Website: walmart
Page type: billing-address
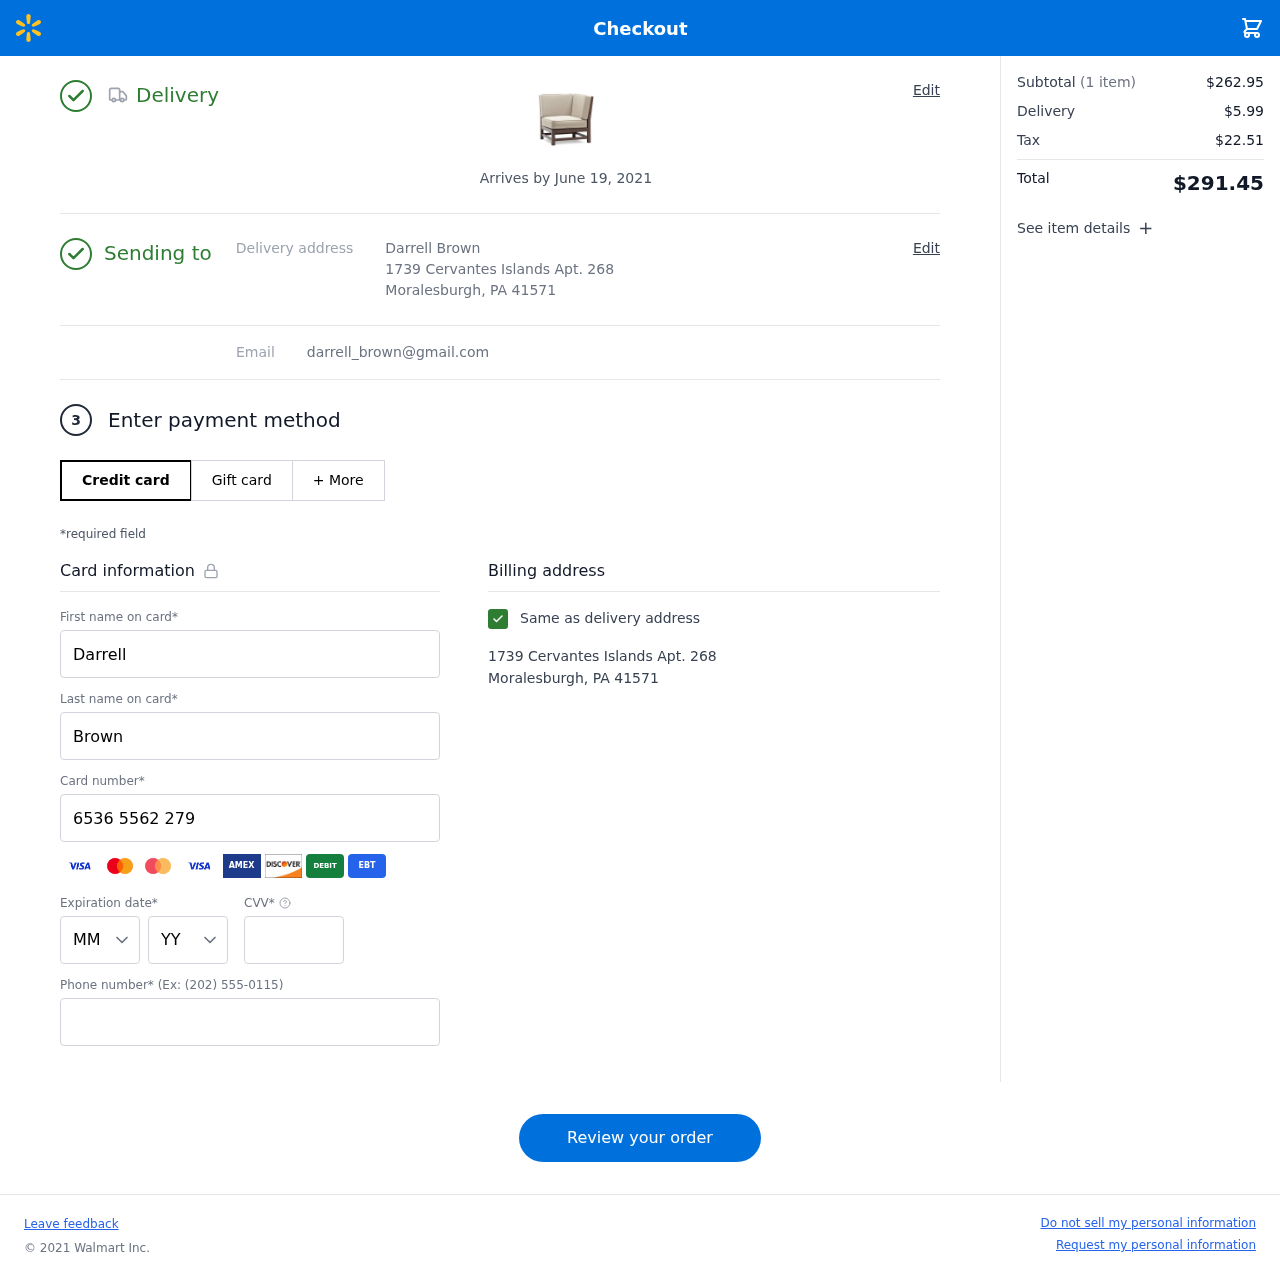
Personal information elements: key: PII_CARD_CVV
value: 192
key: PII_CARD_EXPIRY_MONTH
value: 06
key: PII_CARD_EXPIRY_YEAR
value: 26
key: PII_CARD_NUMBER
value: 6536 5562 2790 8481
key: PII_EMAIL
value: darrell_brown@gmail.com
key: PII_FIRSTNAME
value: Darrell
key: PII_FULLNAME
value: Darrell Brown
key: PII_LASTNAME
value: Brown
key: PII_PHONE
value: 8518986783
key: PII_STREET
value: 1739 Cervantes Islands Apt. 268
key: PII_CITY_STATE_ZIP
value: Moralesburgh, PA 41571
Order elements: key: ORDER_DELIVERY_DATE
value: Arrives by June 19, 2021
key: ORDER_NUM_ITEMS
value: (1 item)
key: ORDER_SUBTOTAL
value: $262.95
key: ORDER_SHIPPING_COST
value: $5.99
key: ORDER_TAX
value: $22.51
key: ORDER_TOTAL
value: $291.45